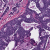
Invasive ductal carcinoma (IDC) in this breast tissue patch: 0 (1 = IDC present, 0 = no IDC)